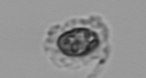
Label: Emiliania_huxleyi